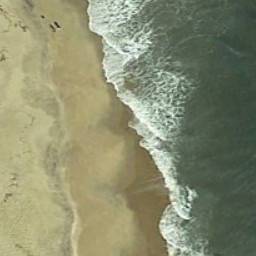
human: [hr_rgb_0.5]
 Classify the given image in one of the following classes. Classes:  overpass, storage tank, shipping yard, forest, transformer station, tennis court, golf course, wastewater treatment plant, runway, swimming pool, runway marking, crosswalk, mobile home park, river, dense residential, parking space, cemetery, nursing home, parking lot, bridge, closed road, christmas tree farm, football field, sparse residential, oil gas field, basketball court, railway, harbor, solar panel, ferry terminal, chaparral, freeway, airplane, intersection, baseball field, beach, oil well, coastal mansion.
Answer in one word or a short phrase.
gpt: beach